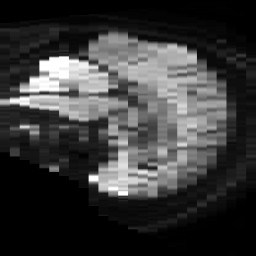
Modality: TRACE
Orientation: sagittal
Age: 34
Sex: female
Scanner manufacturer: philips
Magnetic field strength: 3 T
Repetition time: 4.626 s
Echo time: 0.07409 s